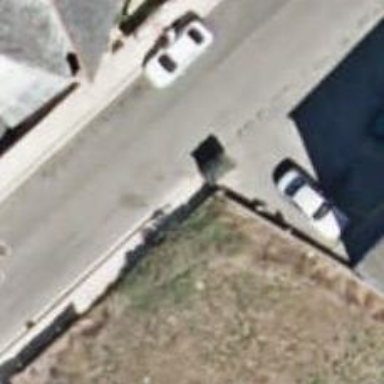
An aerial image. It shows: Sidewalk.